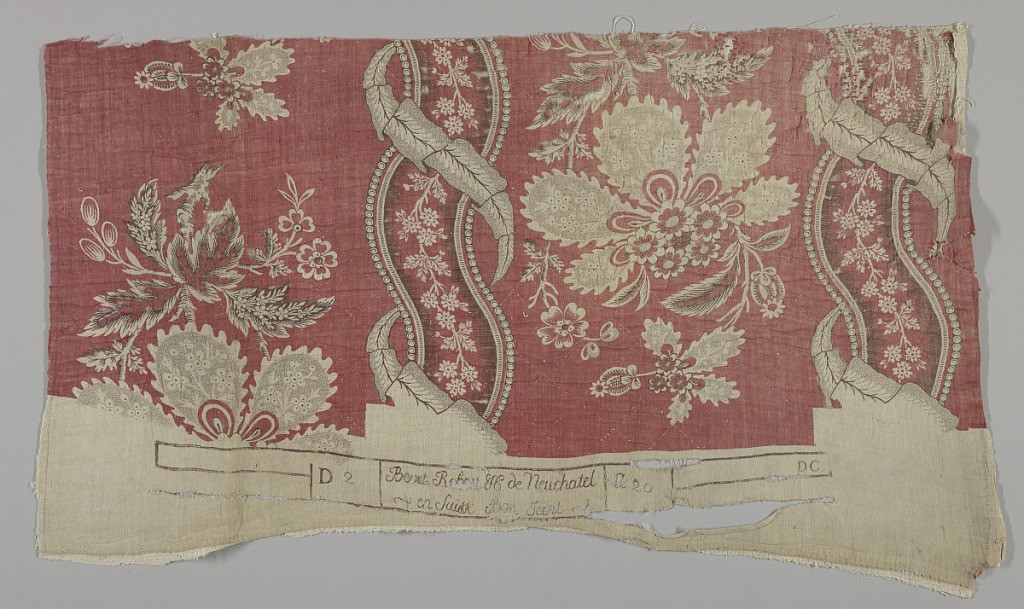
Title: Chef de piece
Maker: Robert H. Bovet
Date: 1790–99
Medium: cotton Technique: block printed on plain weave
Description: Exotic flowers alternate with twisted stripes. Quilted.